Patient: sex F, age 59
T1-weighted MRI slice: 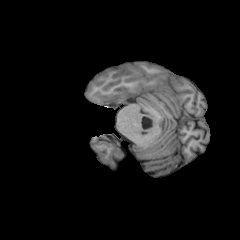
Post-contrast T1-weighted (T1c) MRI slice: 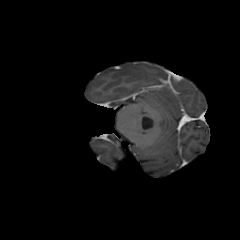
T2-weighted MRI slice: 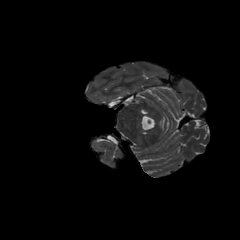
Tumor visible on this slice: no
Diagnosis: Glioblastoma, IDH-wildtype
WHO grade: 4